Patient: sex F, age 63
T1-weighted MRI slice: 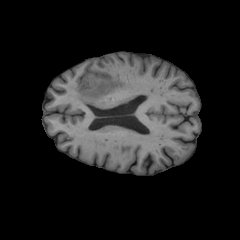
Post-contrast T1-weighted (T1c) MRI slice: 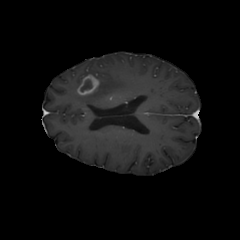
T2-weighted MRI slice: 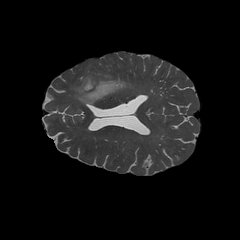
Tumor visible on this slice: yes
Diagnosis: Glioblastoma, IDH-wildtype
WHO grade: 4